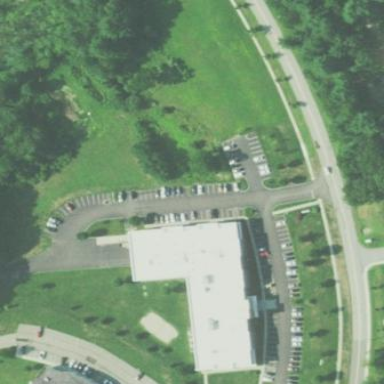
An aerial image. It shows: Commercial building.